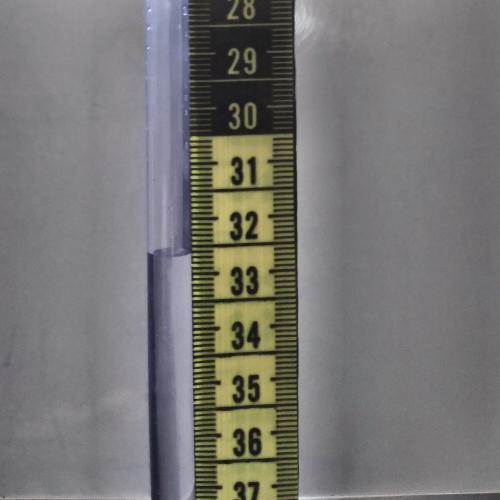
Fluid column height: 32.7 cm